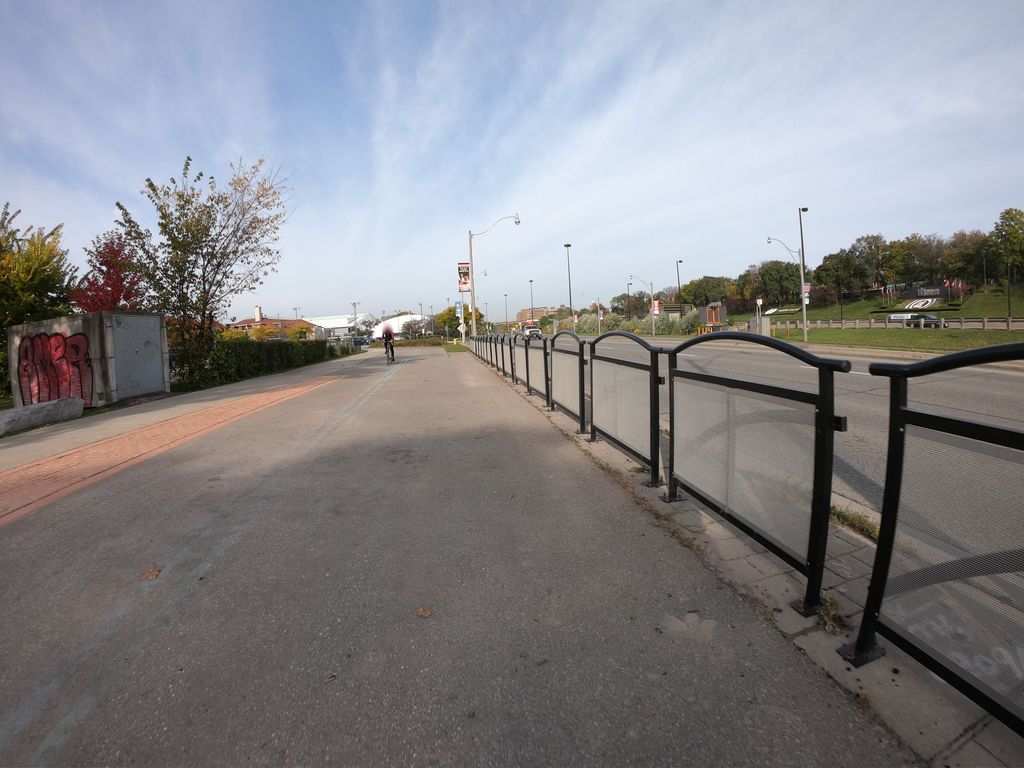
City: toronto